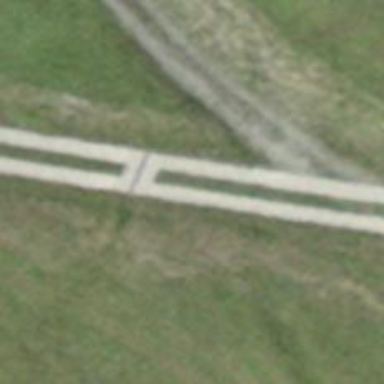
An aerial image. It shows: Well-maintained track road of grade 1.